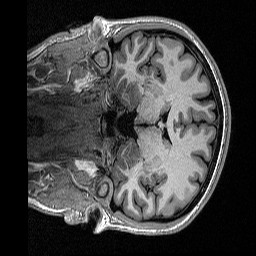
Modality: T1w
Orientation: coronal
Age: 26
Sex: female
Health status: healthy
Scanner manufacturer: siemens
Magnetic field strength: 1.5 T
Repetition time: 2.73 s
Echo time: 0.00357 s